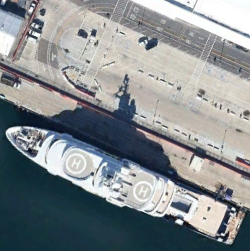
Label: Megayacht